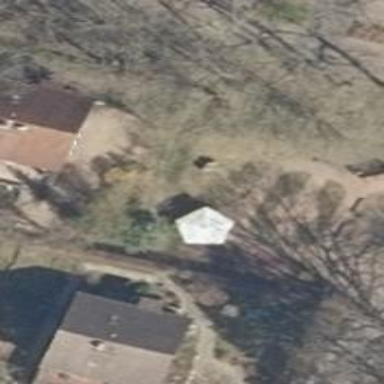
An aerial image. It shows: Picnic shelter designed for outdoor gatherings.